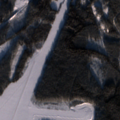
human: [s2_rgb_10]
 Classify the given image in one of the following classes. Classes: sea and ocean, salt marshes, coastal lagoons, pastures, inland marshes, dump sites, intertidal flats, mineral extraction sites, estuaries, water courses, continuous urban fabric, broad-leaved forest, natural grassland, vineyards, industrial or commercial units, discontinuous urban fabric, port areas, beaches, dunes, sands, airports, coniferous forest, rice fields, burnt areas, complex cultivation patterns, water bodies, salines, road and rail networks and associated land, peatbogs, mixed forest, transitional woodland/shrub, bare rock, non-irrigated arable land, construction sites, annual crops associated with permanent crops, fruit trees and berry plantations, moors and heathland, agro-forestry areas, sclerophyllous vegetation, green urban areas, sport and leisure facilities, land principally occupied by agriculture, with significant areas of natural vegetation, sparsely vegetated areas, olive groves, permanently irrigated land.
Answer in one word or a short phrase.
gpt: airports, coniferous forest, mixed forest